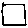
Label: square